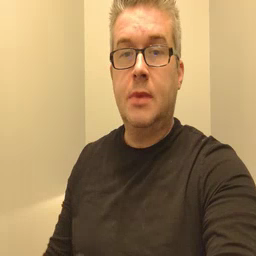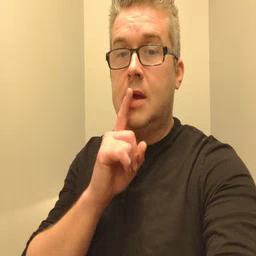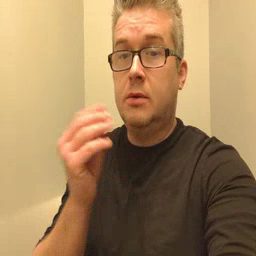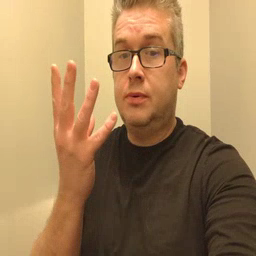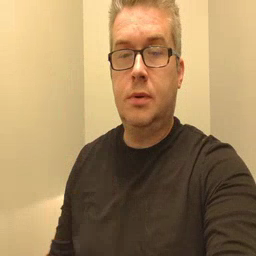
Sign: lamp